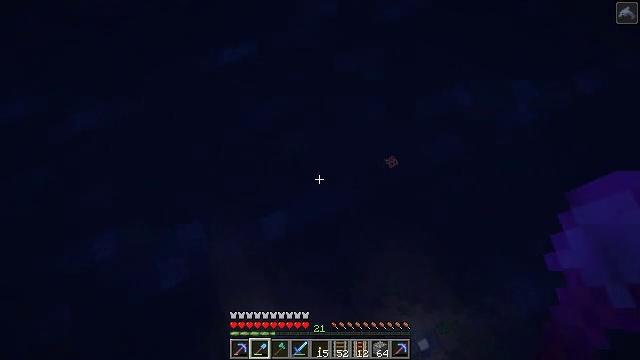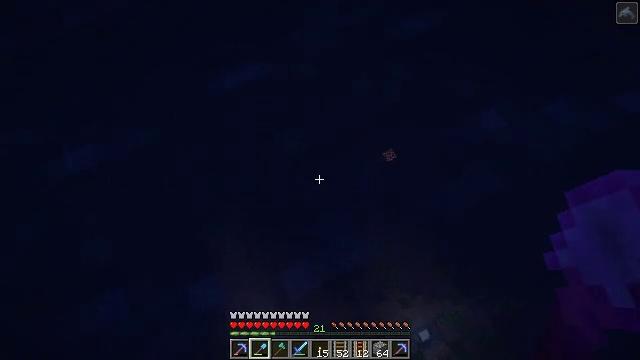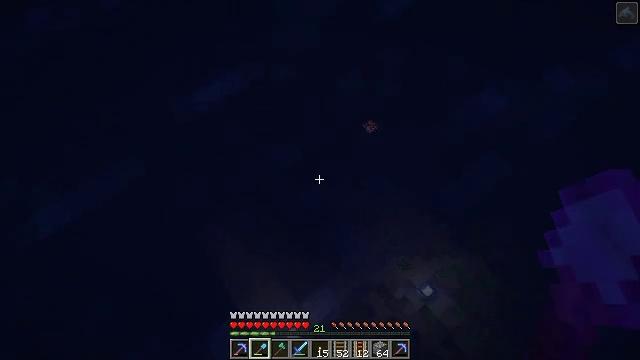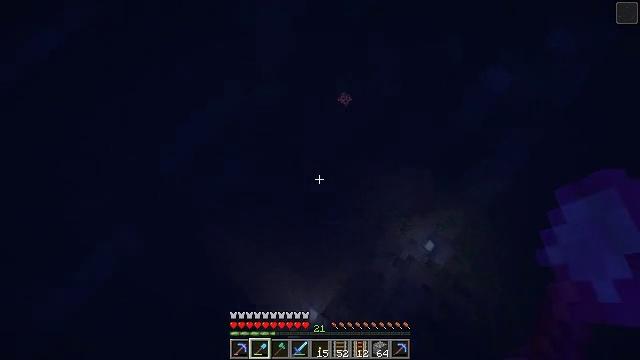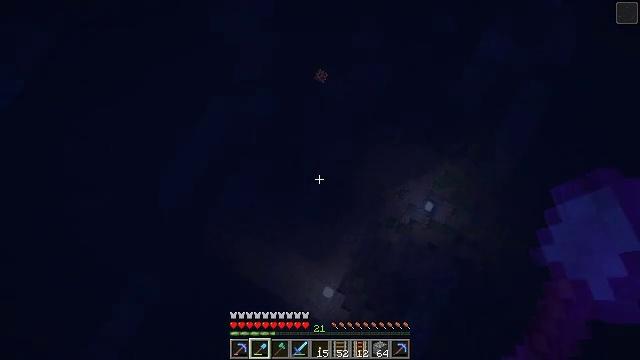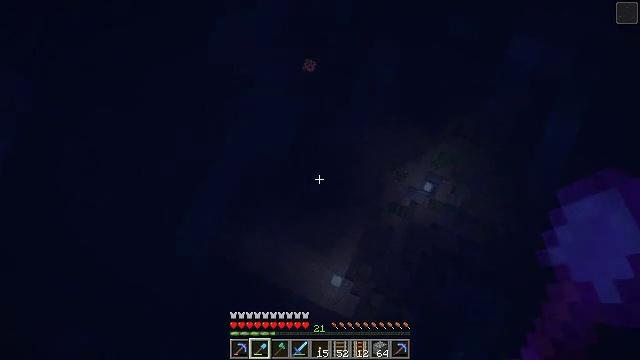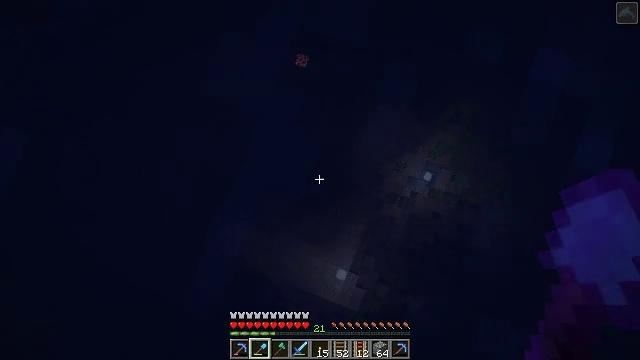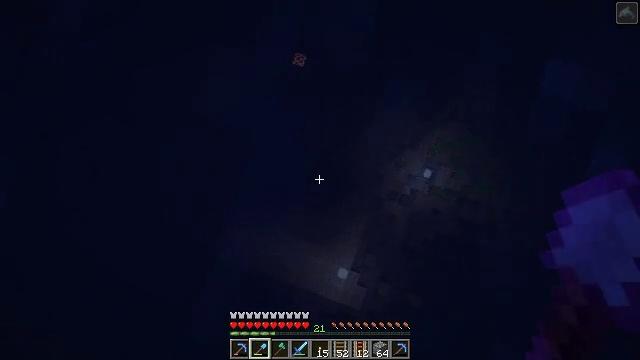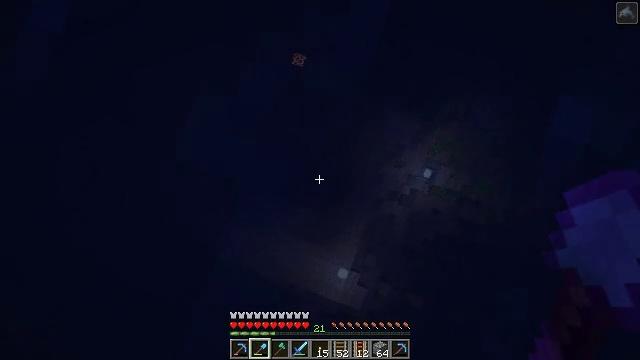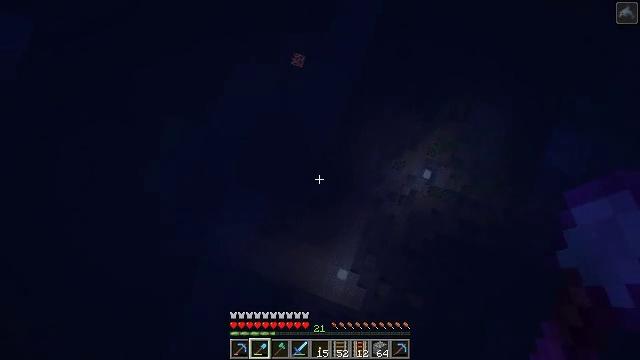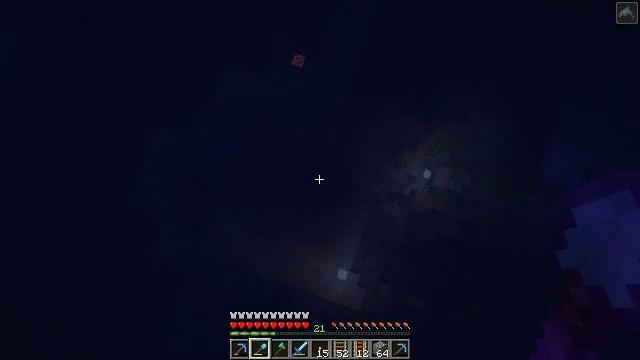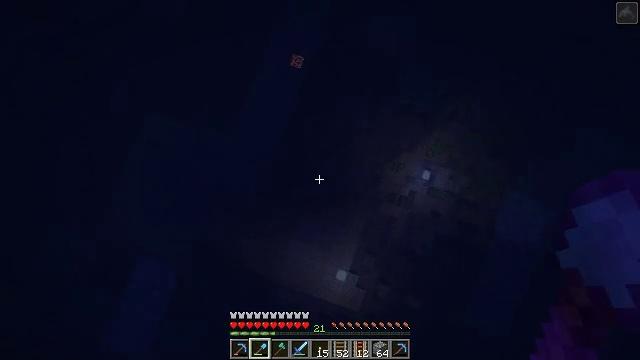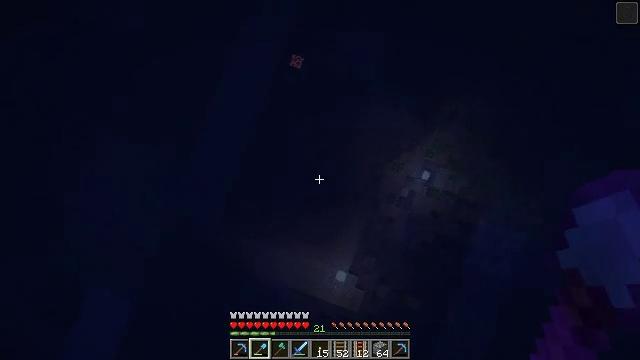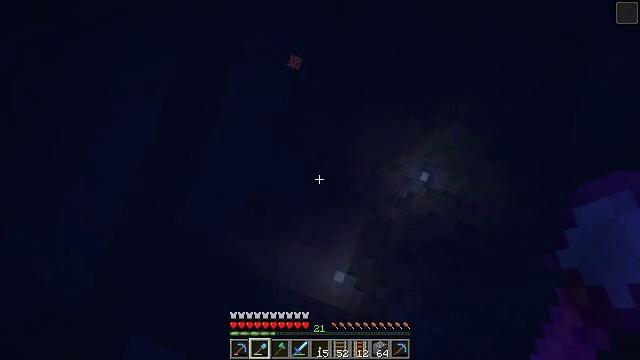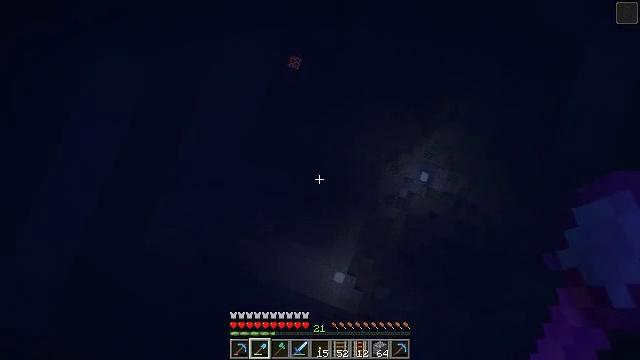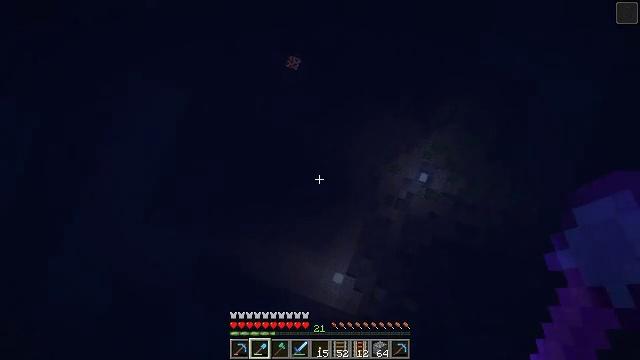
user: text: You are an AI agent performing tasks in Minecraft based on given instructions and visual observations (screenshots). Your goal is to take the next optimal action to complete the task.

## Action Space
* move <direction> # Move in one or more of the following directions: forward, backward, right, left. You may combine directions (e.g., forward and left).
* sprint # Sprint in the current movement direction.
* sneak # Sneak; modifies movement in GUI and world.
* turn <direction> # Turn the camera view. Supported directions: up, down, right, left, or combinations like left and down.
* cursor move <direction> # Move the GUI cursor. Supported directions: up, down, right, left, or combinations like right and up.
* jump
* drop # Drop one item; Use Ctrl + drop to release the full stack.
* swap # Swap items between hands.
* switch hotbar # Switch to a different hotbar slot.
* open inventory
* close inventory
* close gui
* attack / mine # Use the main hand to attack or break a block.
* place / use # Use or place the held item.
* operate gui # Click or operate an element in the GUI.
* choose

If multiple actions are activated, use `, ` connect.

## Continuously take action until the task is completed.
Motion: motion action
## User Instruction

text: Harvest the sea lantern from its structure.
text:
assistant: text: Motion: move right, turn right and down
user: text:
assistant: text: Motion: move right, turn right and down
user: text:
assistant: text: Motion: move right, turn right and down
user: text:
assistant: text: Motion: move right, turn right and down
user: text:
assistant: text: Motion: move right, turn right and down
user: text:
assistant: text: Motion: move right, turn right and down
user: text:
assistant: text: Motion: move right, turn right
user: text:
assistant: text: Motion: move right
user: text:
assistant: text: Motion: move right
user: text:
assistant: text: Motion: move right
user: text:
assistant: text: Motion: move right
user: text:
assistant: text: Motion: no_op
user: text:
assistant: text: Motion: no_op
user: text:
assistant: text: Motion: no_op
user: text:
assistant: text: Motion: no_op
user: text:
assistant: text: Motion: no_op
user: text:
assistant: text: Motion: no_op
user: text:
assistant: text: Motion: no_op
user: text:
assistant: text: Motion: no_op
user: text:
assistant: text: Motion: no_op
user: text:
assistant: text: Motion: no_op
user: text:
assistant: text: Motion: no_op
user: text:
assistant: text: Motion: no_op
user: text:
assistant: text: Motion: move forward
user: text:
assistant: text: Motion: move forward, turn right
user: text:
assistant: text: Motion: move forward, turn right and down
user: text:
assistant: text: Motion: move forward, turn right and down
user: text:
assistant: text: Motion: move forward, turn right and down
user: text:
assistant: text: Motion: move forward, turn right and down
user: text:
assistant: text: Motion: move forward, turn right